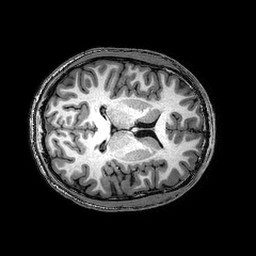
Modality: T1w
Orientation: axial
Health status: healthy
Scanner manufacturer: philips
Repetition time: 0.008384 s
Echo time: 0.00386 s